Field crop: maize
Growth stage: 1
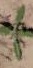
Species: atriplex